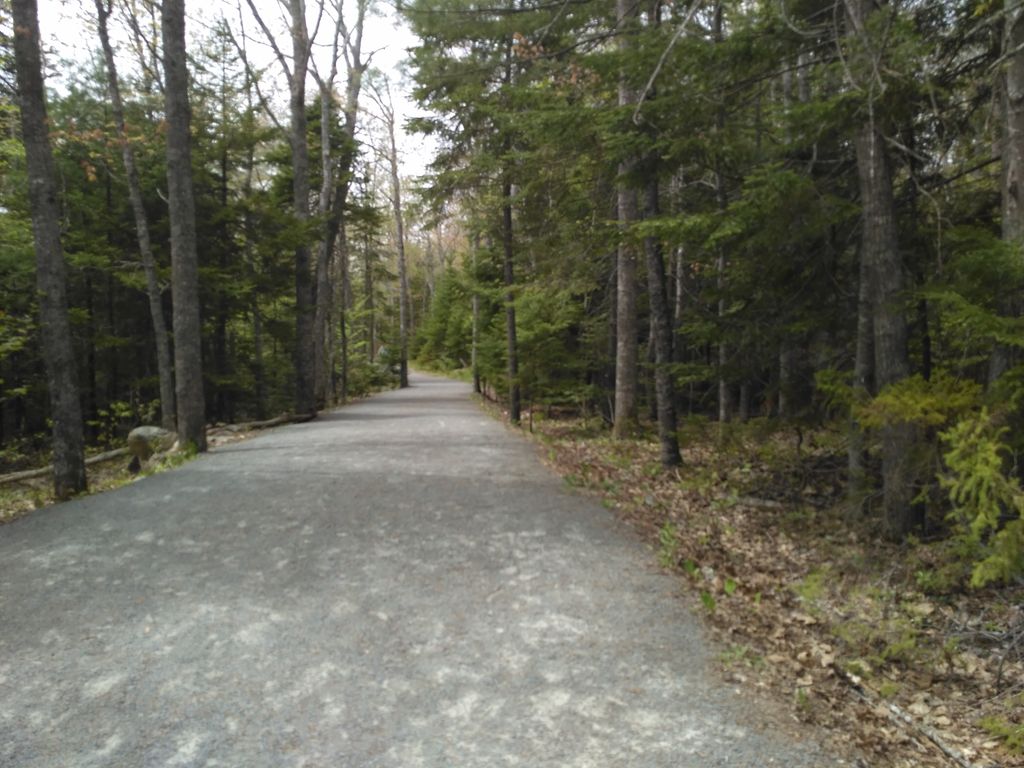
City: halifax